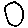
Label: circle